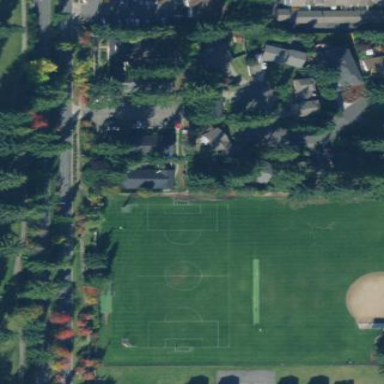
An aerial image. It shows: Soccer pitch for leisureland activities.